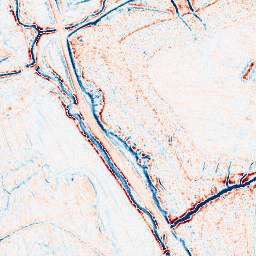
Category: edge_preserving
Decomposition family: bilateral
Decomposition parameters: d: 9
sigma_color: 25
sigma_space: 75
Upsampling method: fft_zeropad
Upsampling parameters: scale: 4
Upsampling scale: 4